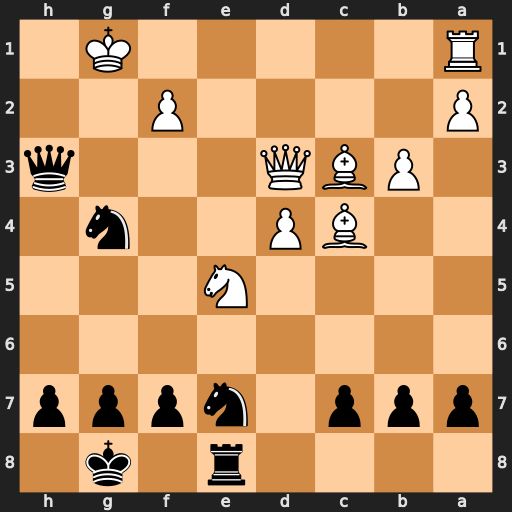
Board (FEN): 4r1k1/ppp1nppp/8/4N3/2BP2n1/1PBQ3q/P4P2/R5K1
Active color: b
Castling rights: -
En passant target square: -
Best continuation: Qh2+ Kf1 Qxf2#